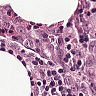
Metastatic tissue present: yes